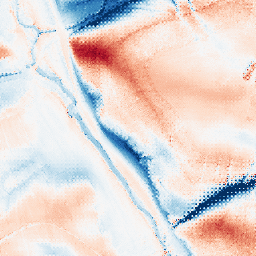
Category: classical
Decomposition family: gaussian_anisotropic
Decomposition parameters: sigma_x: 2
sigma_y: 20
Upsampling method: regularized
Upsampling parameters: scale: 2
lambda_reg: 0.1
Upsampling scale: 2